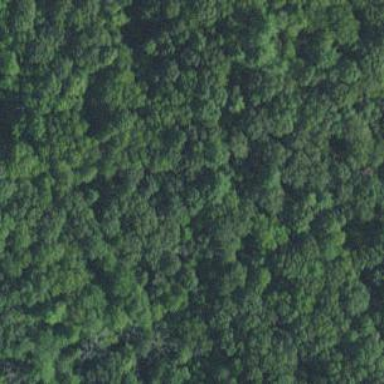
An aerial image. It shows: Mixed leaf woodland.